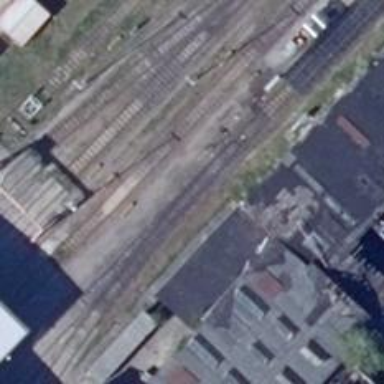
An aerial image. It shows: Railway yard used for servicing trains.